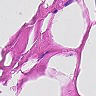
Metastatic tissue present: no